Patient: sex F, age 41
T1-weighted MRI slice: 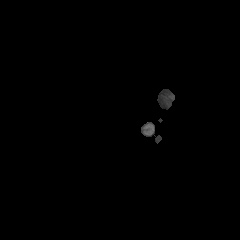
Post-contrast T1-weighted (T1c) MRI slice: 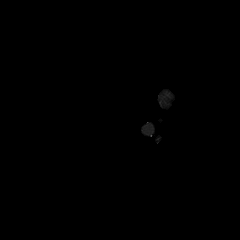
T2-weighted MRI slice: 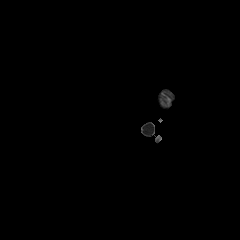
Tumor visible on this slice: no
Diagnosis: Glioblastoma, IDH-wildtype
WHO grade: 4